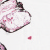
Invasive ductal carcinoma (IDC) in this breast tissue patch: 0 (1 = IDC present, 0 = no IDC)